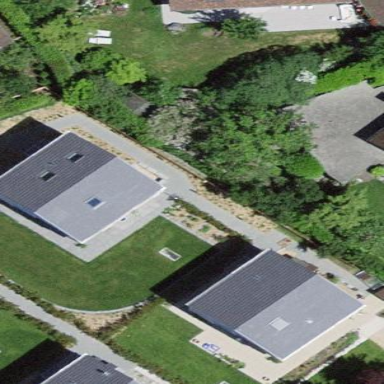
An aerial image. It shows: Garage with hipped roof.